Field crop: tomato
Growth stage: 1
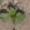
Species: solanum